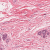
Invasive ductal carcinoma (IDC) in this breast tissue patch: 0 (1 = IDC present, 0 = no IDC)